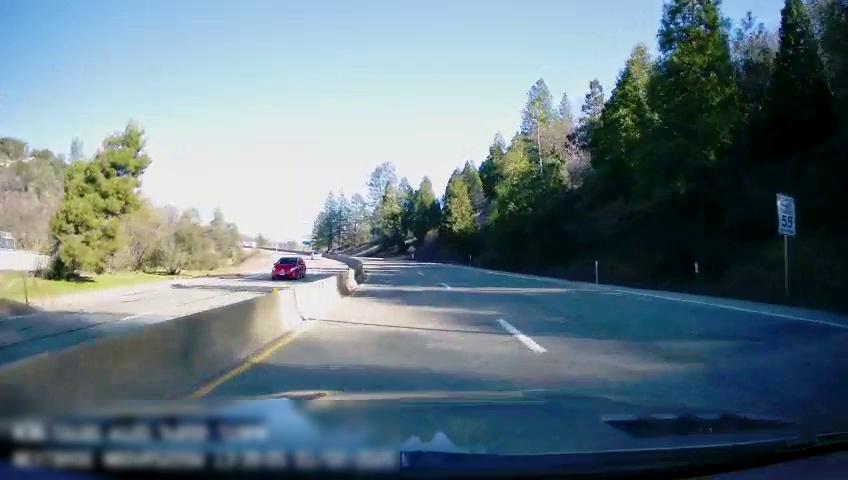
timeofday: Day
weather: Sunny
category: Drivable Space
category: Drivable Space
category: Vehicles | Car
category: Lanes | Opposite Lane
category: Lanes | Opposite Lane
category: Lanes | Current Lane
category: Lanes | Current Lane
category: Lanes | Alternate Lane
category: Traffic | Signs